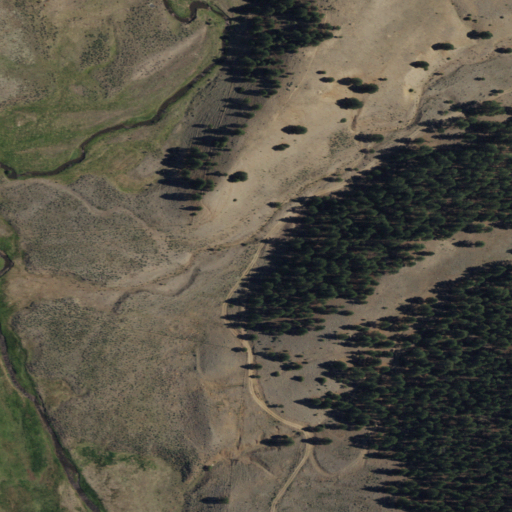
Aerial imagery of valley in New Mexico named Road Canyon containing shrub, evergreen forest, open development, herbaceous wetlands, pasture, and woody wetlands